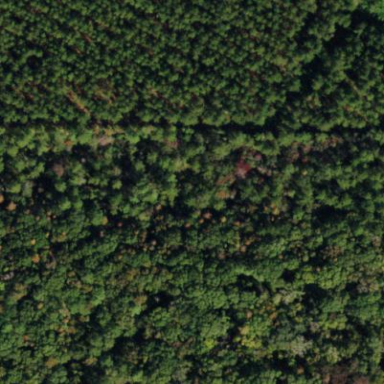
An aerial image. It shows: Mixed leaf woodland.